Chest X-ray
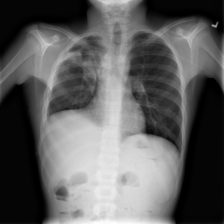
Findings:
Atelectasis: negative
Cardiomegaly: negative
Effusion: negative
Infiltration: negative
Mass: negative
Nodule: negative
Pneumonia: negative
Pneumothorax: negative
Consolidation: negative
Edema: negative
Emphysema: negative
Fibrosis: negative
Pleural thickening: negative
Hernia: negative